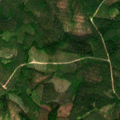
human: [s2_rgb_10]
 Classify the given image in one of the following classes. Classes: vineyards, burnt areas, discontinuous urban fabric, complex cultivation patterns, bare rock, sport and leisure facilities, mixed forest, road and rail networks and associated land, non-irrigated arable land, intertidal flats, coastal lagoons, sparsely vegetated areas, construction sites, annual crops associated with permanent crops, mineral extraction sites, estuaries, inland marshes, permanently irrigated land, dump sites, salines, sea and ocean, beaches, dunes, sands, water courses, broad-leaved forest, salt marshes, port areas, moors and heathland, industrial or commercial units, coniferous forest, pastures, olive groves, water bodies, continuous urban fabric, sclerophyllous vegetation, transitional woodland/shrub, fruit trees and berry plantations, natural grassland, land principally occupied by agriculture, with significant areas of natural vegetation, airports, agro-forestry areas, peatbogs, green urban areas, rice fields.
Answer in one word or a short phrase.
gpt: coniferous forest, transitional woodland/shrub